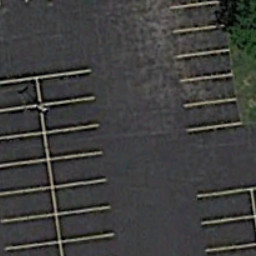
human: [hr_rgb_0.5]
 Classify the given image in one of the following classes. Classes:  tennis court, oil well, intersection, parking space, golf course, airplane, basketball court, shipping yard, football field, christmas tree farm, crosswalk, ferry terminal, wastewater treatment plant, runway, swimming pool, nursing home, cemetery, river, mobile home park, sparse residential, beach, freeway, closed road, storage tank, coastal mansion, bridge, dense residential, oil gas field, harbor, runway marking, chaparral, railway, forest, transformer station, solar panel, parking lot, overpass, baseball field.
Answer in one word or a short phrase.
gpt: parking space